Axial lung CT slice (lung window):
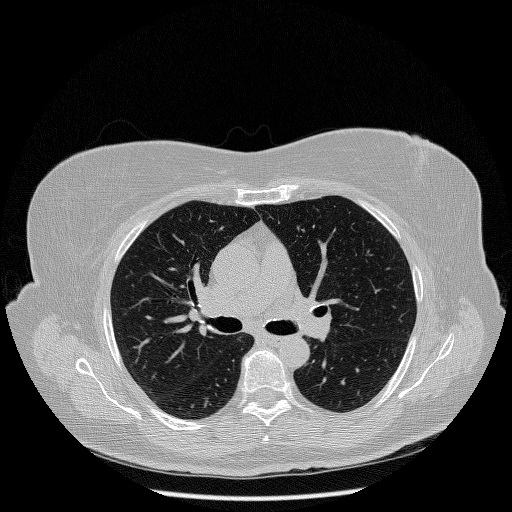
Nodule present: no